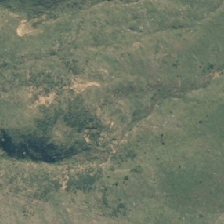
Land cover: high_producing_grassland